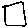
Label: square